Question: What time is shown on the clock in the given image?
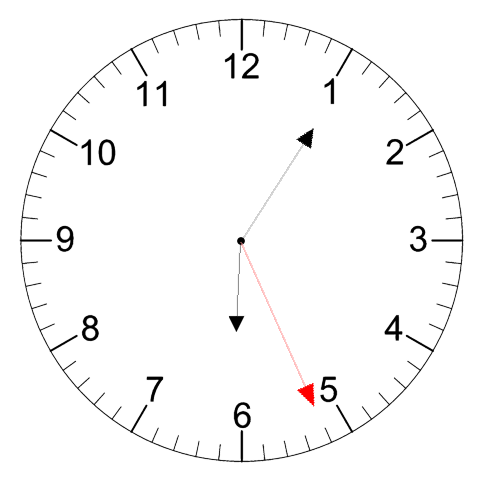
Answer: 06:05:26